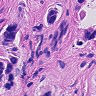
Metastatic tissue present: yes